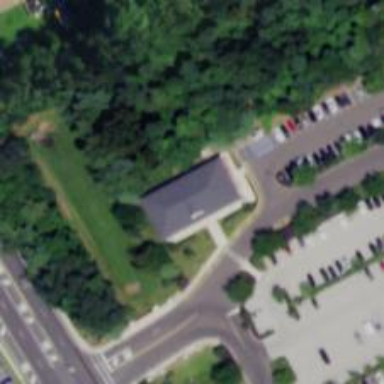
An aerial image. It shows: Healthcare clinic.